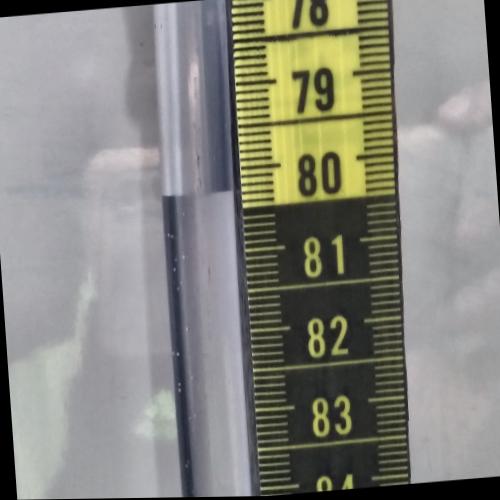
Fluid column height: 80.3 cm